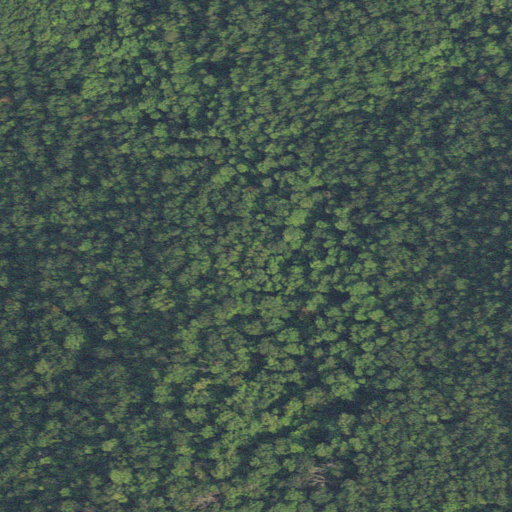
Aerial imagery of ridge(s) in Virginia named Slate Ridge containing deciduous forest and mixed forest